Interaction volume radius: 5 \u00c5
Interaction volume height: 30 \u00c5
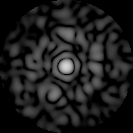
Disorder parameter: 0.8616